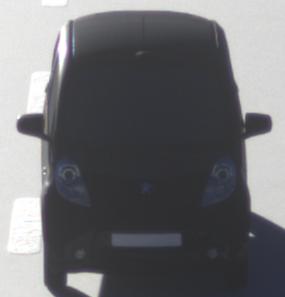
Make: Peugeot
Model: iOn
Detailed model: iOn
Model produced from: 2010/12
Model produced until: 2013/02
Doors: 5
Color: black
Road condition: dry road
Daytime: sunrise or sunset
Contrast: high contrast